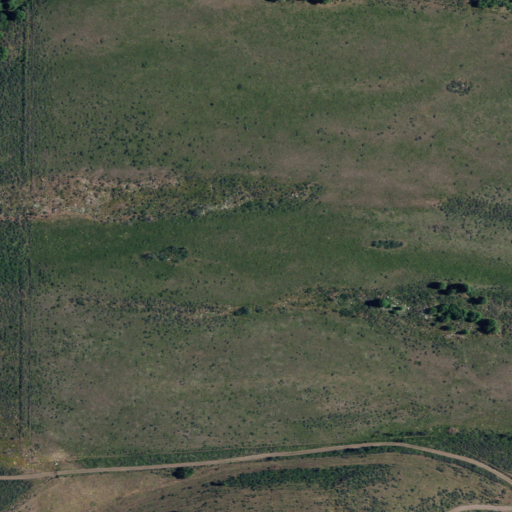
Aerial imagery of valley in Idaho named Station Canyon containing only shrub